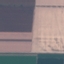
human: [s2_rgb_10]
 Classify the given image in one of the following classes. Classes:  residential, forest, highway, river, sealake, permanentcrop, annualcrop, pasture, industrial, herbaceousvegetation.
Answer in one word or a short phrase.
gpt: AnnualCrop